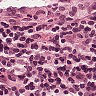
Metastatic tissue present: no